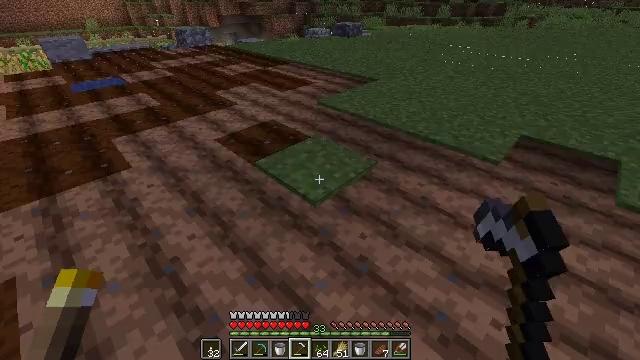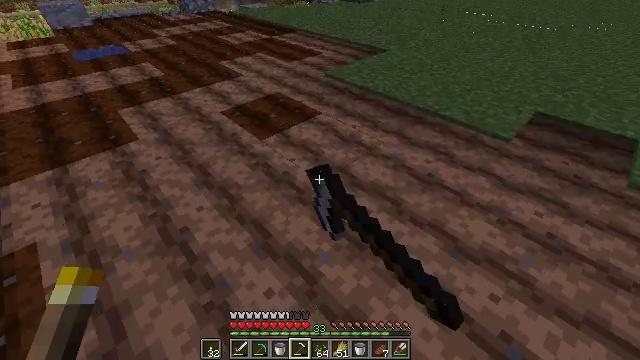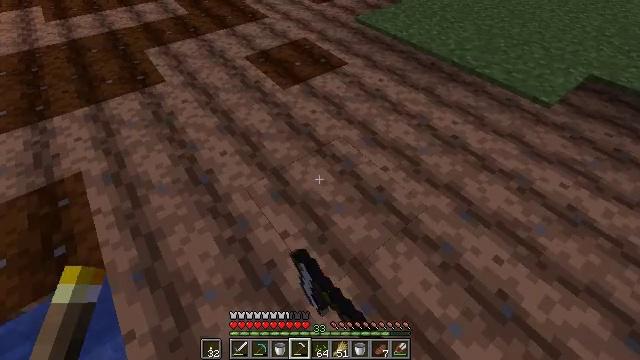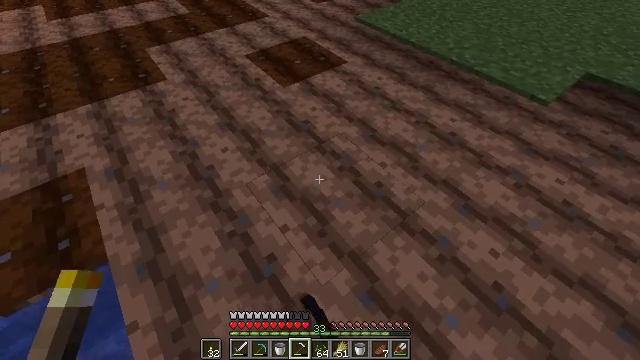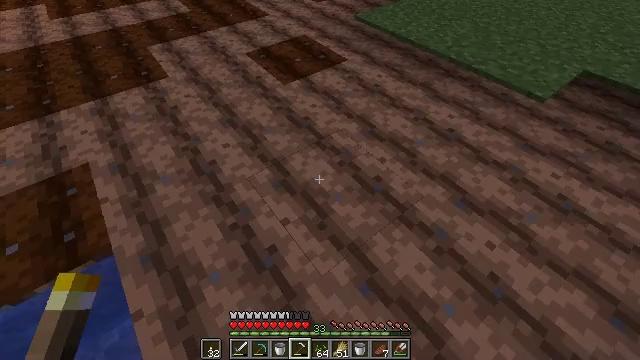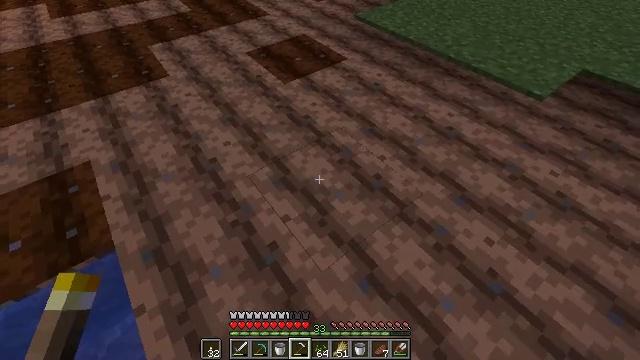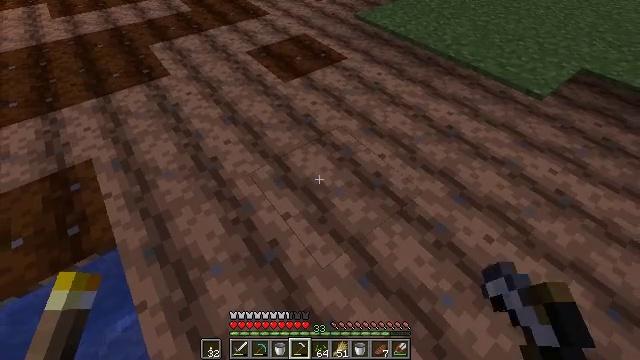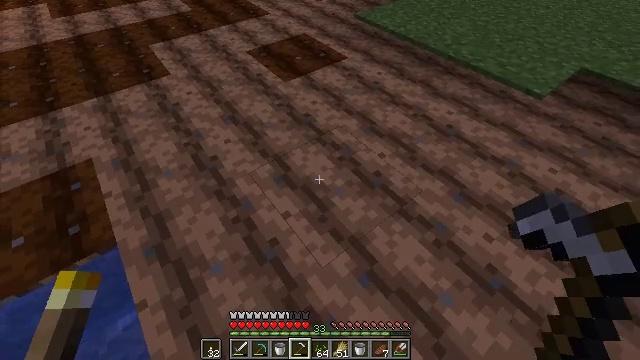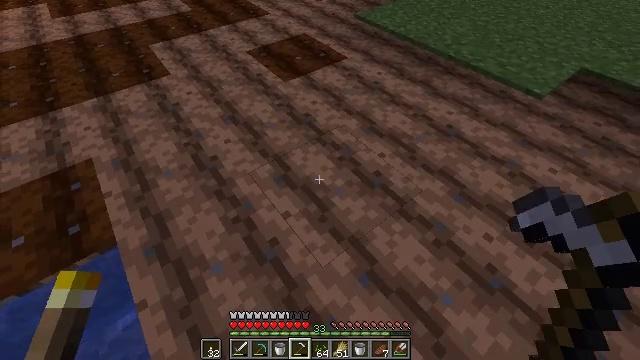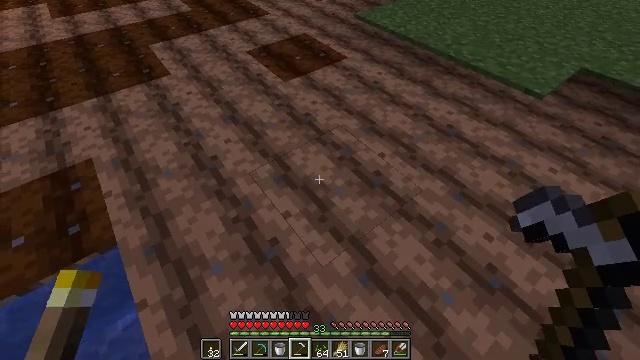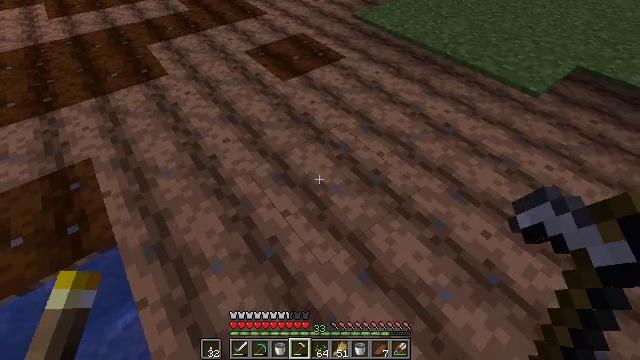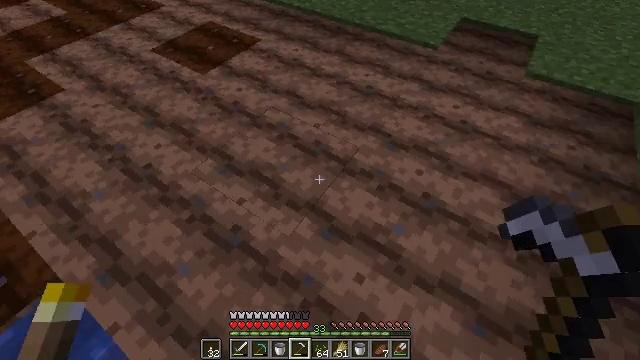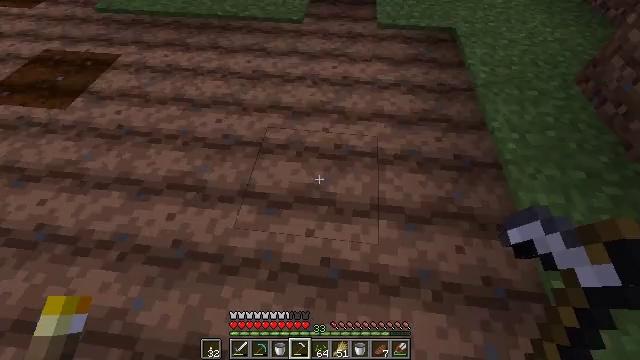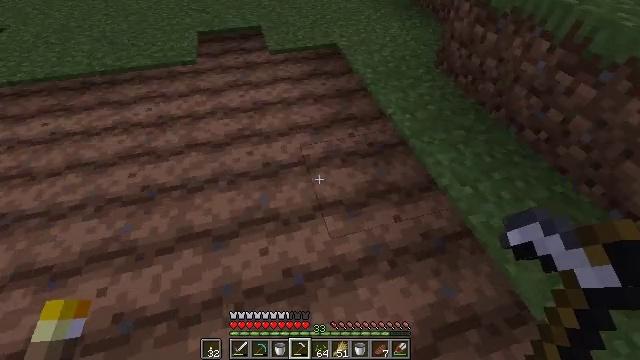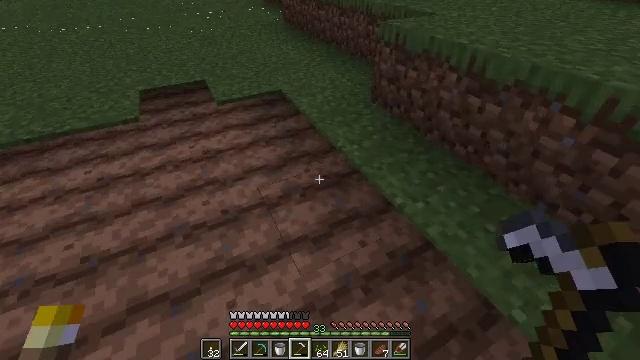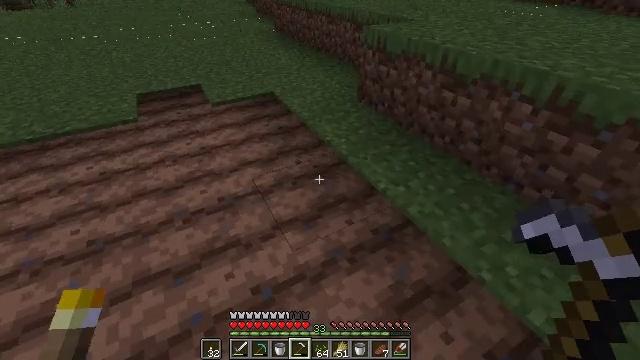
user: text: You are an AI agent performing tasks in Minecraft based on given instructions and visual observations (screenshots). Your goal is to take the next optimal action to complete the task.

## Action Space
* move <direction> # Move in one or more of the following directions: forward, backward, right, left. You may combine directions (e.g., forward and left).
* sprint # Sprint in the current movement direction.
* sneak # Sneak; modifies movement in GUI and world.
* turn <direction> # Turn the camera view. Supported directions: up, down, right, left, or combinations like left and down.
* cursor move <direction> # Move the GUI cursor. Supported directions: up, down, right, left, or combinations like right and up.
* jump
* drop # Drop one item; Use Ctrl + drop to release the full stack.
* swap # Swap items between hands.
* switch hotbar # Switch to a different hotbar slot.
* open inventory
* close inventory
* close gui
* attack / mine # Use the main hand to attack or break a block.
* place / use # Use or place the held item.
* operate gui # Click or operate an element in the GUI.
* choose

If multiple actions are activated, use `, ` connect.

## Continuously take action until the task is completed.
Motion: motion action
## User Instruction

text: Mine grass block from the ground.
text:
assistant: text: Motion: use / place
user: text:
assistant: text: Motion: move back, turn left and down
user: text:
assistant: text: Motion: no_op
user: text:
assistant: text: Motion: no_op
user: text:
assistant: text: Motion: no_op
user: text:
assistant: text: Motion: no_op
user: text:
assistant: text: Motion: no_op
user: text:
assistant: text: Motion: no_op
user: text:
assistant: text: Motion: no_op
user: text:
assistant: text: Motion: move back
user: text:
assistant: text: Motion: move back, turn right and down
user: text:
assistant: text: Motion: move back, turn right and down
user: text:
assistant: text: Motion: move back, turn right and up
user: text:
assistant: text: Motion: move back, turn right and up
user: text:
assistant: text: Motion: move back, turn right and up
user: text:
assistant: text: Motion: move back
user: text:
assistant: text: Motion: no_op
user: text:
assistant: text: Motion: turn right and up
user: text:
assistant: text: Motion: turn right and up
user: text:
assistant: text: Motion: no_op
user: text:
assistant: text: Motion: turn right and down
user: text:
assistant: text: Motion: turn right and down
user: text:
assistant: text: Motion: turn right
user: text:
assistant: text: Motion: turn right
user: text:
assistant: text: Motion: turn right
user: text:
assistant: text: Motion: turn right
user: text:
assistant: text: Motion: no_op
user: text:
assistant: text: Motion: turn left
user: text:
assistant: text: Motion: no_op
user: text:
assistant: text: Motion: no_op